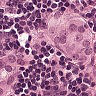
Metastatic tissue present: yes